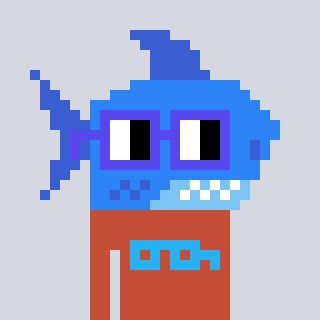
a pixel art character with square blue glasses, a shark-shaped head and a rust-colored body on a cool background